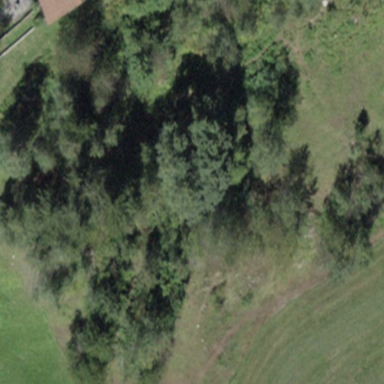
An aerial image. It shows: Forest area.